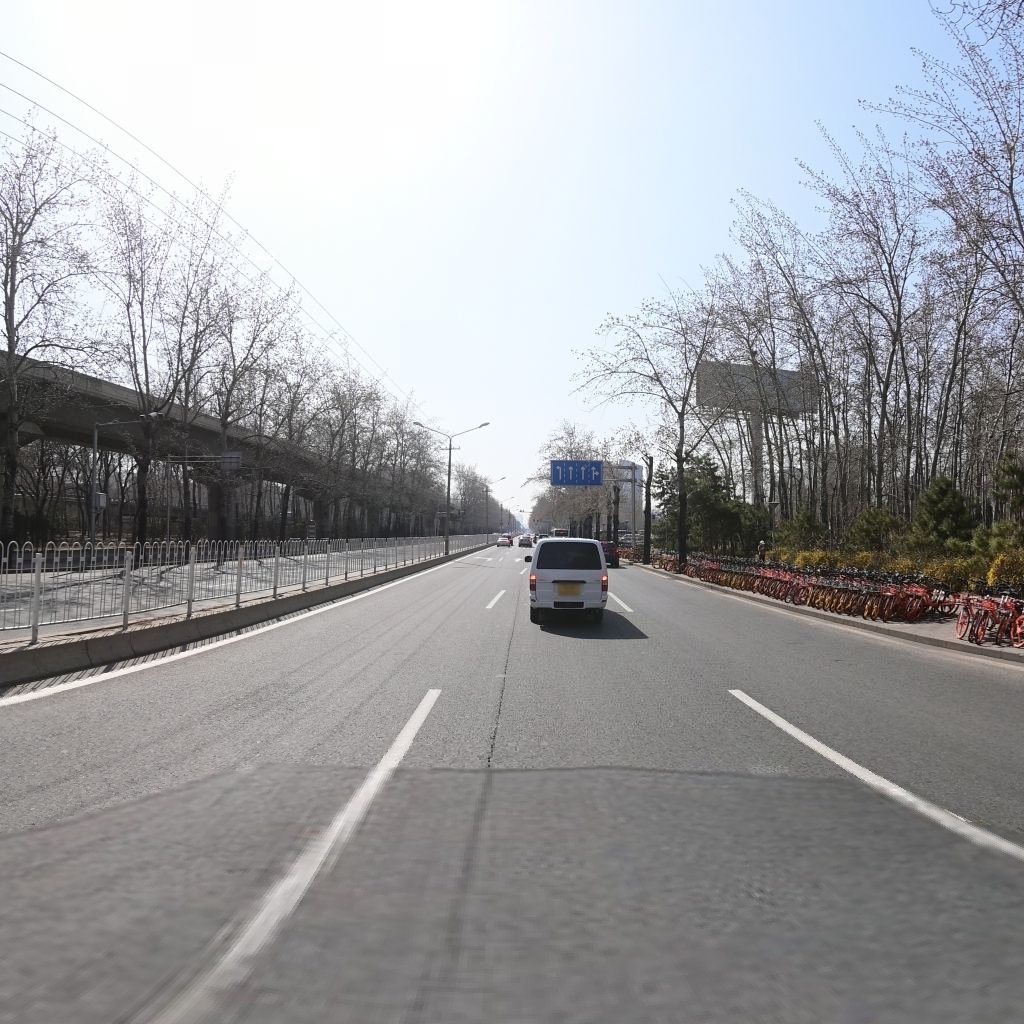
Region: Chaoyang
Road damage annotations: longitudinal crack